Question: i am looking for a solution to customize a 'UISwitch'
the desigred looks lie this :

how would you managed it?
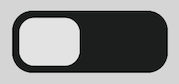
Answer: <URL> is a tutorial which can help you to create custom 'UISwitch'. It mention to ways to create custom 'UISwitch'. Concept is to subclass 'UISwitch' class and add custom things in it.